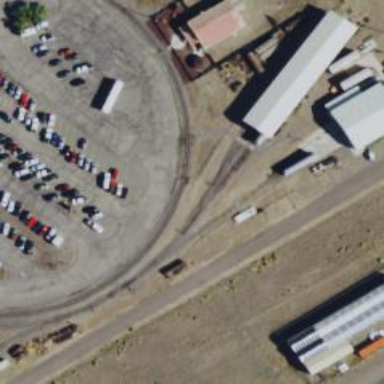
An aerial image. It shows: Preserved rail yard. The area contains preserved railway tracks.